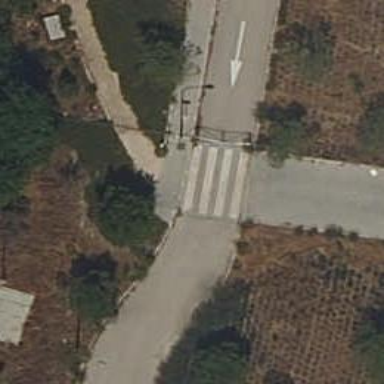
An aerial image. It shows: Uncontrolled zebra crossing on the road.